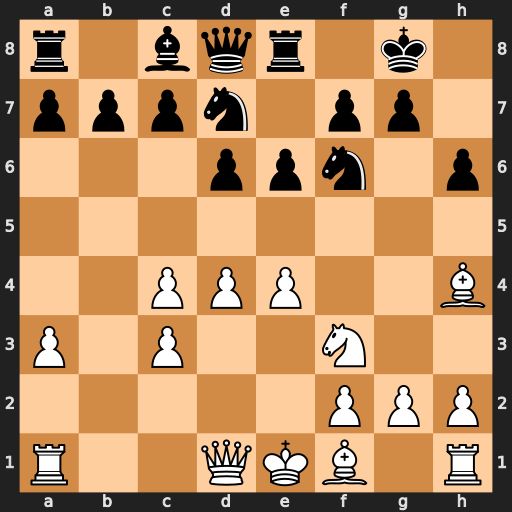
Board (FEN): r1bqr1k1/pppn1pp1/3ppn1p/8/2PPP2B/P1P2N2/5PPP/R2QKB1R
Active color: w
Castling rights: KQ
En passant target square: -
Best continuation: e5 dxe5 dxe5